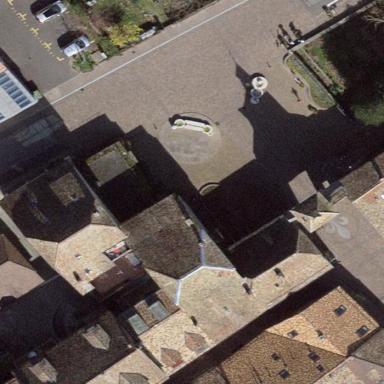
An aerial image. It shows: Square.